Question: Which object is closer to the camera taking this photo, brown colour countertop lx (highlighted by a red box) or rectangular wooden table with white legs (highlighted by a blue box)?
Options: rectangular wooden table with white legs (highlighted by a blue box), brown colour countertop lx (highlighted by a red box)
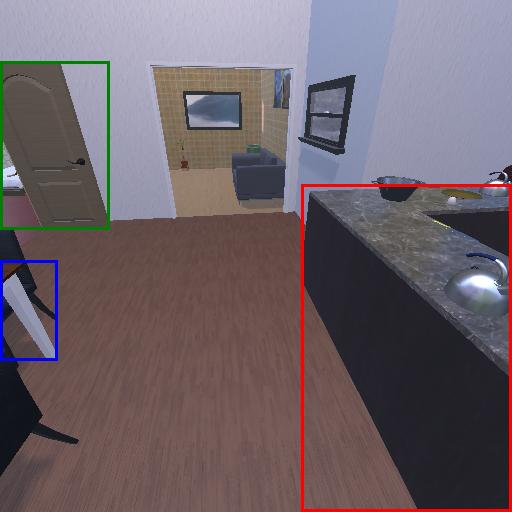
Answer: rectangular wooden table with white legs (highlighted by a blue box)